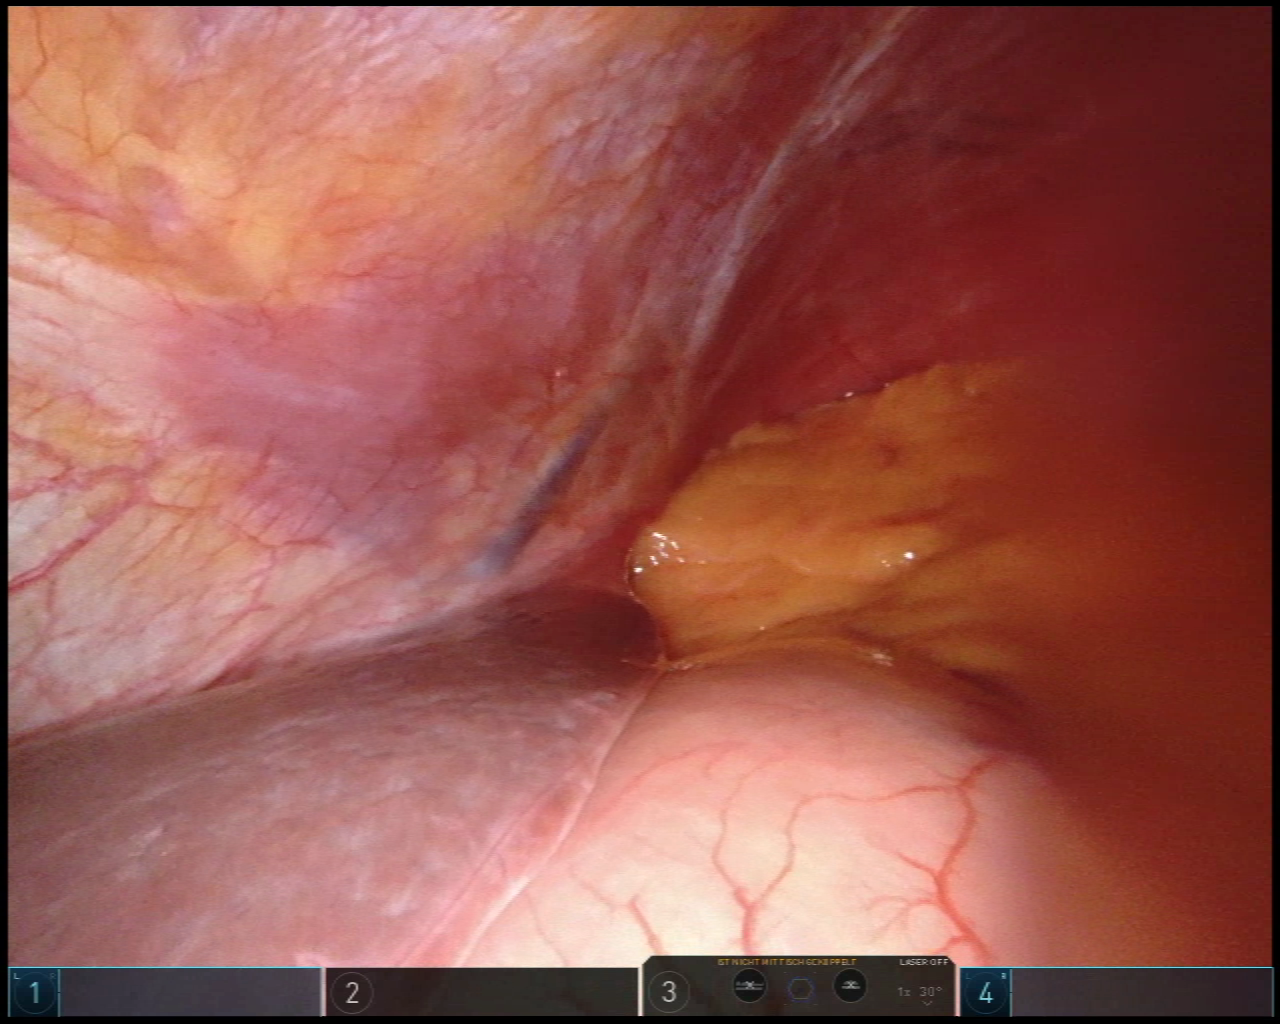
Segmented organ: stomach
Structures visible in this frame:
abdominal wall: yes
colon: no
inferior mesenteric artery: no
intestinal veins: no
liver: yes
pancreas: no
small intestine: no
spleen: no
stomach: yes
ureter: no
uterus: no
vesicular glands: no